Question: I have a problem with a project that I take in collage.
After I open up the project I get this error:
> "The specified Android SDK Build Tools version (23.0.3) is ignored, as
it is below the minimum supported version (27.0.3) for Android Gradle
Plugin 3.1.2."
Screenshot of message:

I have tried changing the 'buildToolsVersion' but nothing happens.
I'm still new so cry if the question is not ok something.
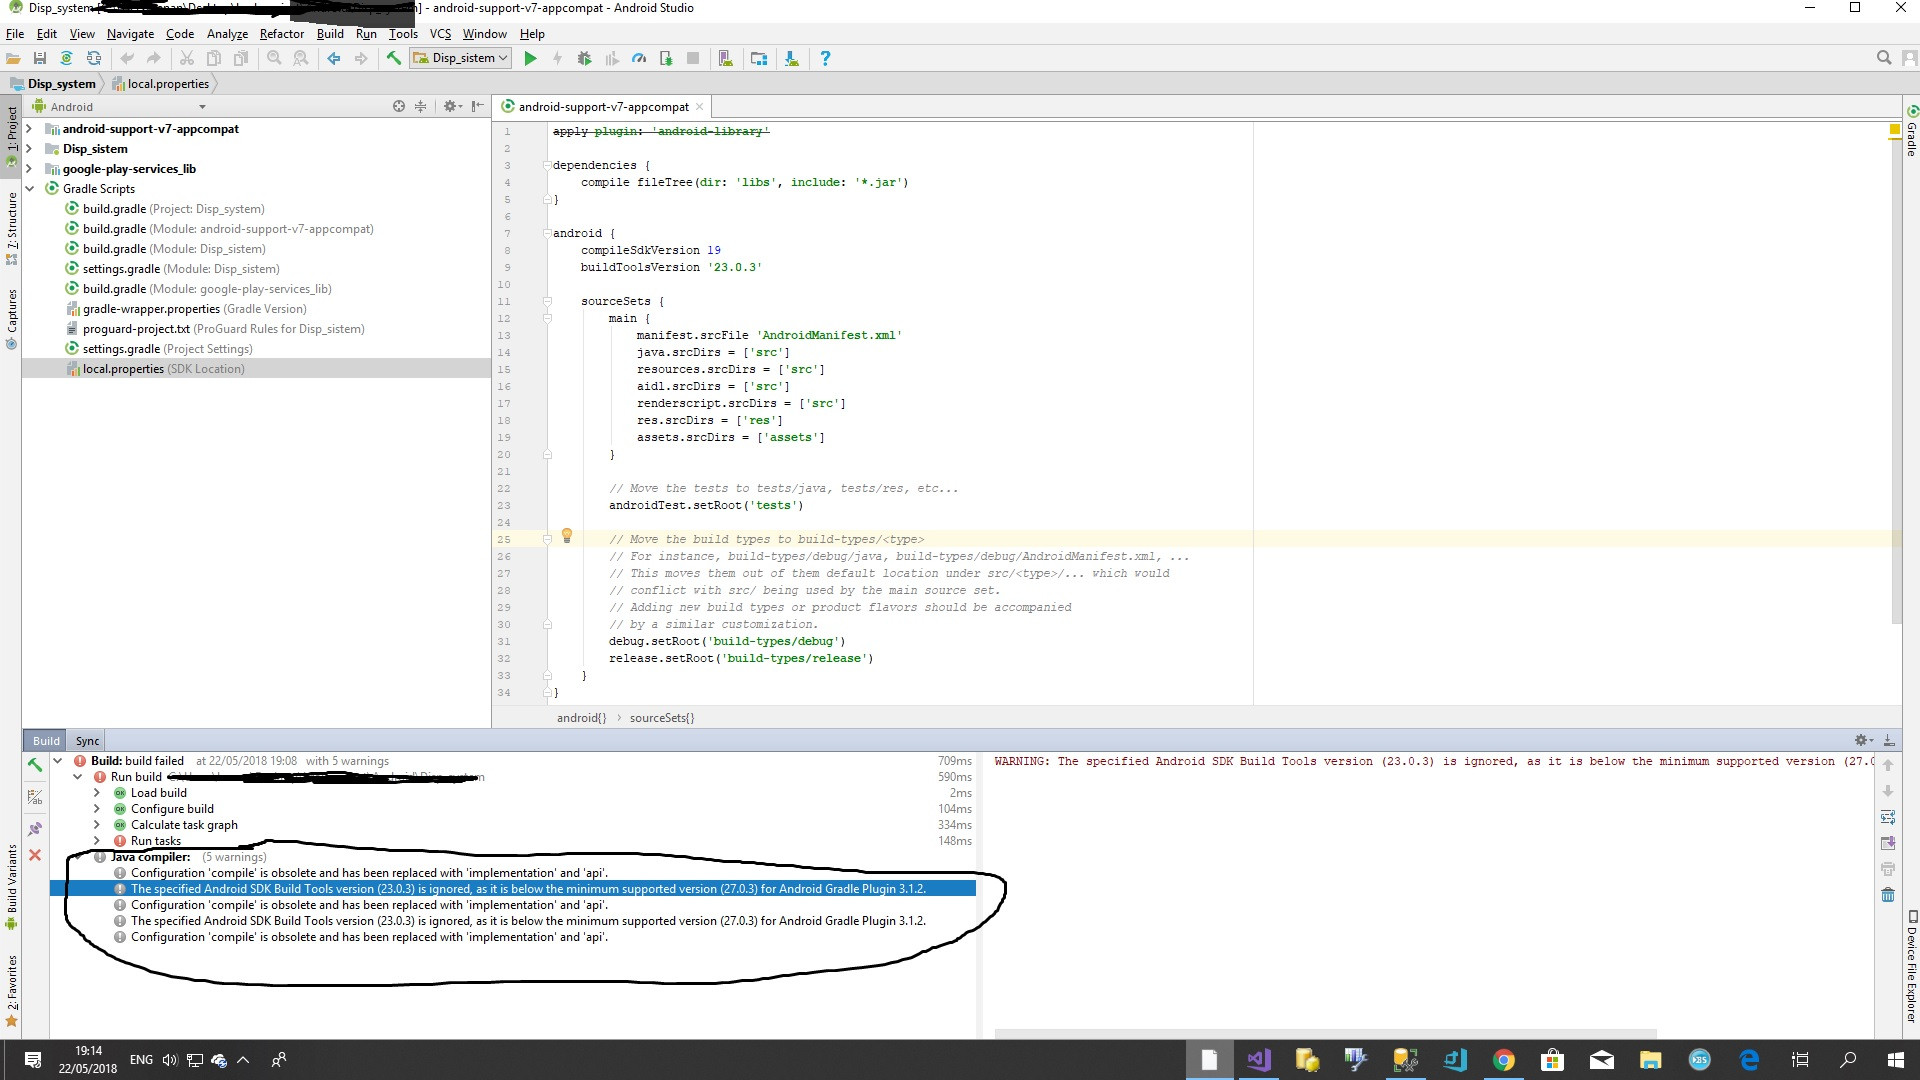
Answer: Pretty simple. Simply install the appropriate SDK version.
1. Find this button:
<URL>
1. Install the version you want / need:
<URL>
1. Code!
Let me know how it turned out.
And please try to be more correct with your english.
---
UPDATE:
Go to your build.gradle (Module: app) and check if these match:
'''
android {
compileSdkVersion 27
buildToolsVersion "27.0.3"
...
defaultConfig {
...
minSdkVersion 19
...
'''
They should point to the same main version.
The "minSdkVersion" should be below the "buildToolsVersion", not the other way around.